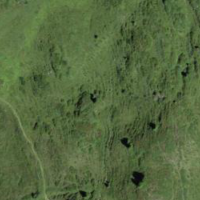
EUNIS habitat code: 26
Species observed at this site:
Vaccinium uliginosum